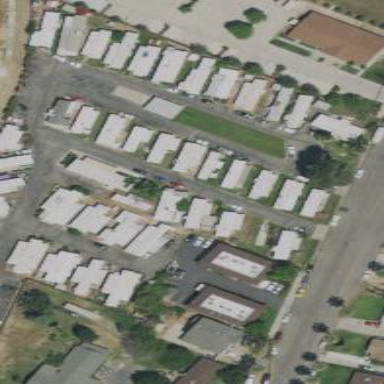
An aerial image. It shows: Residential area known as trailer park.